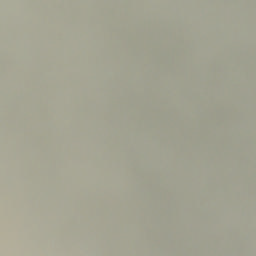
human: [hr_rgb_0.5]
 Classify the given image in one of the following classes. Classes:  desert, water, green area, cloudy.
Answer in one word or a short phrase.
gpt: cloudy